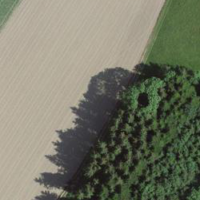
EUNIS habitat code: 52
Species observed at this site:
Fagus sylvatica